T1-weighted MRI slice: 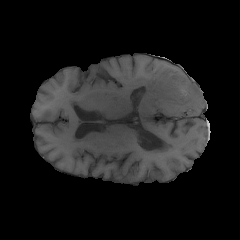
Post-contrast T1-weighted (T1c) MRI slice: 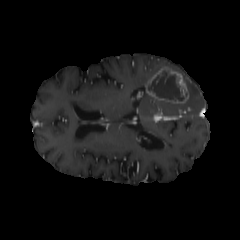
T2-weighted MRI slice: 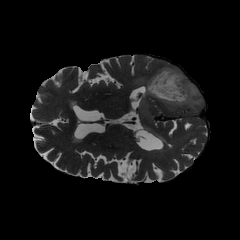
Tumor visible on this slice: yes